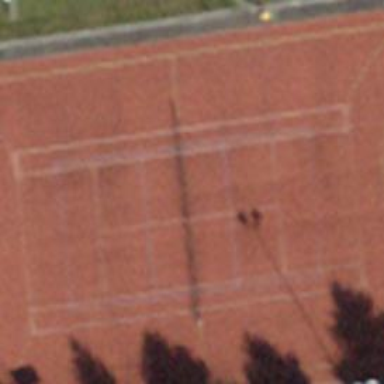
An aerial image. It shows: Tennis court on pitch.